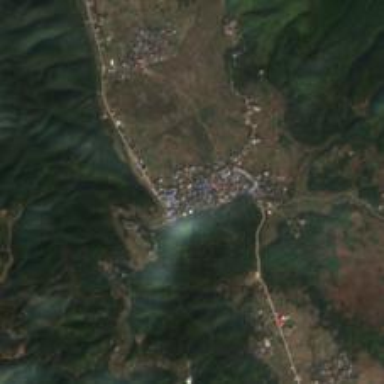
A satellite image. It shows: Ethnic township within town.